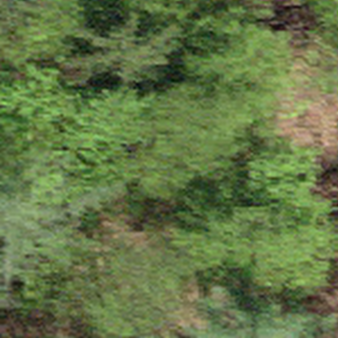
Label: other